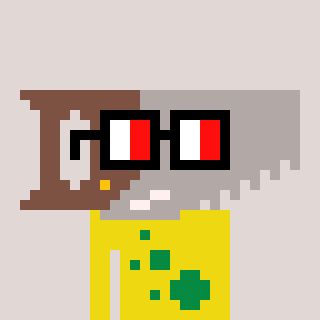
a pixel art character with square glasses with black frames and red eyes, a saw-shaped head and a yellow-colored body on a warm background